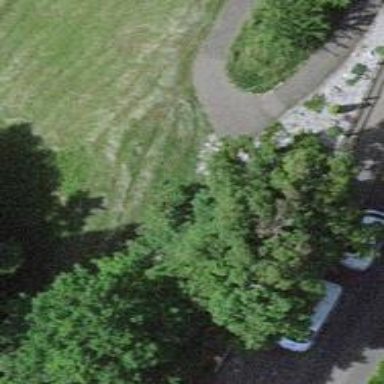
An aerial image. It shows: Path with stone surface.